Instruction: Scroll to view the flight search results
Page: flights
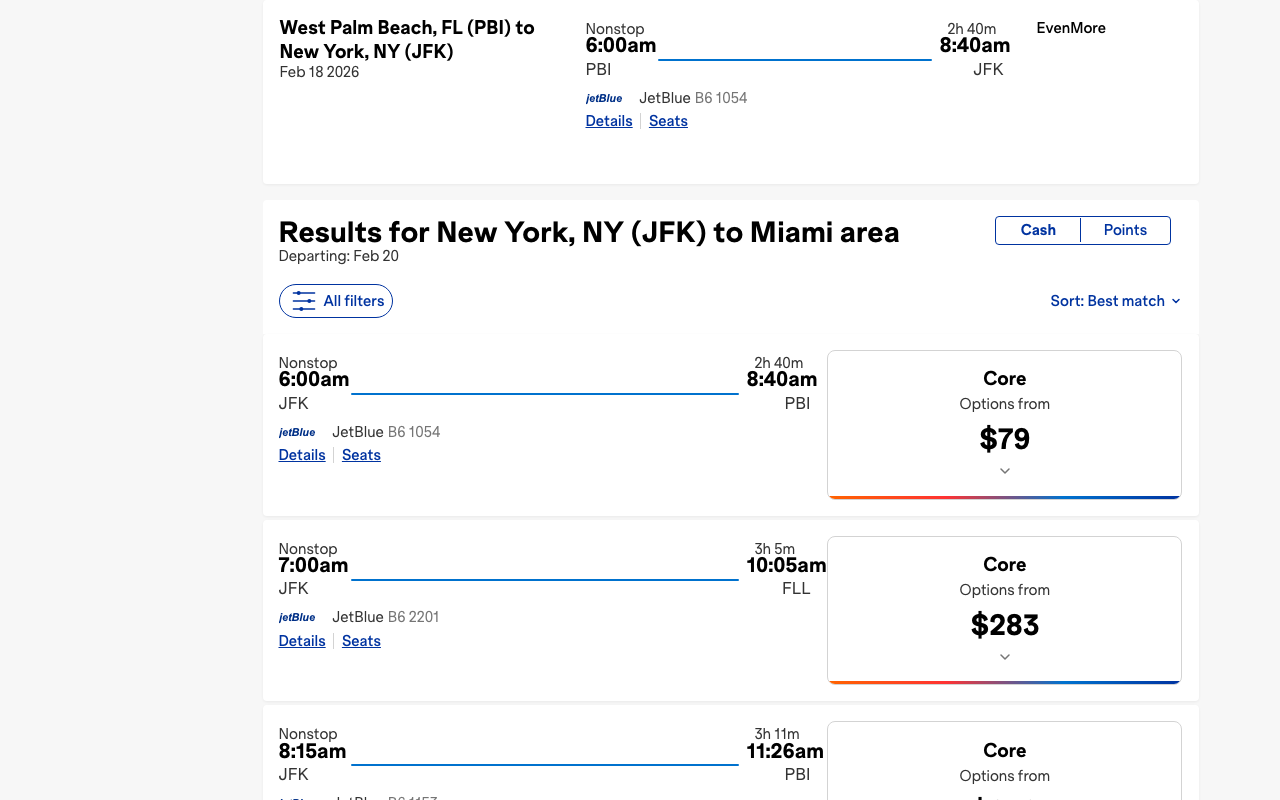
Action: scroll